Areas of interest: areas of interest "Yixin Tang Drug City (Renmin West Road Branch)"
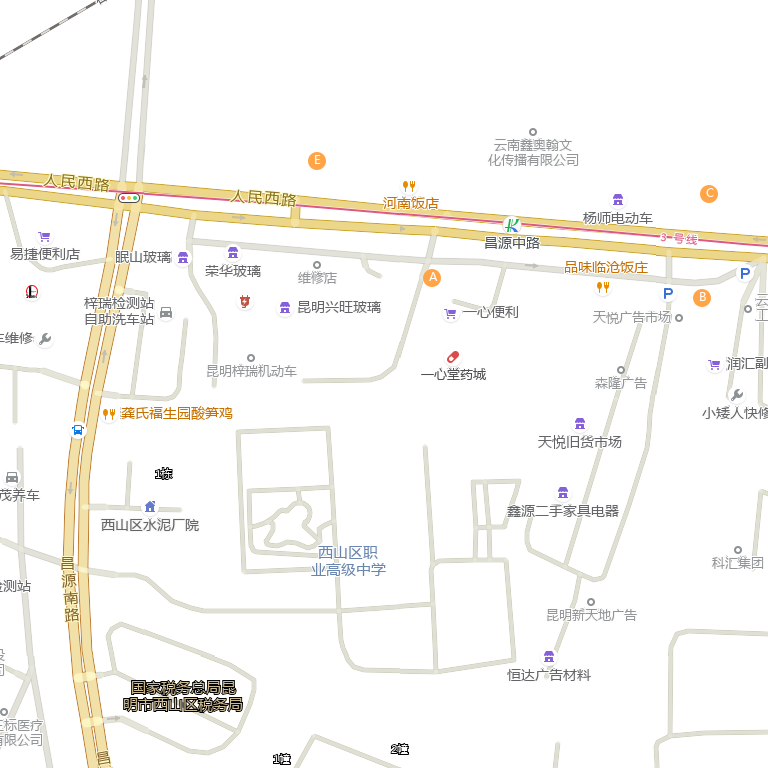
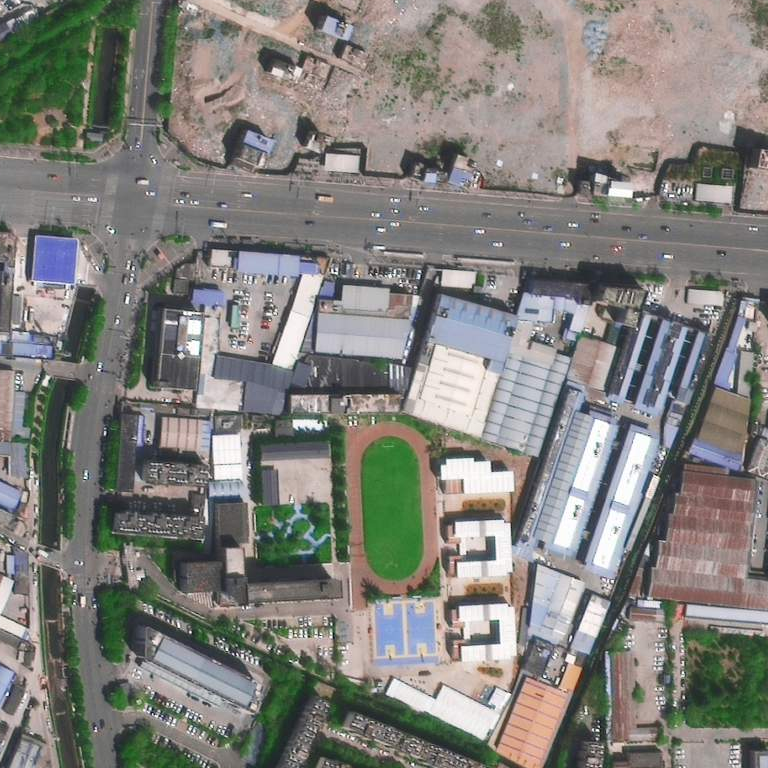